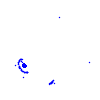
Particle: electron